【题型】填空题　【知识点】向量　【难度】hard
如图，在 $\triangle ABC$ 中，点 $D$、$E$ 是线段 $BC$ 上两个动点，且 $\overrightarrow{AD} + \overrightarrow{AE} = x\overrightarrow{AB} + y\overrightarrow{AC}$，则 $\frac{1}{x} + \frac{9}{y}$ 的最小值为 \underline{\quad\quad}。

\vspace{1em}
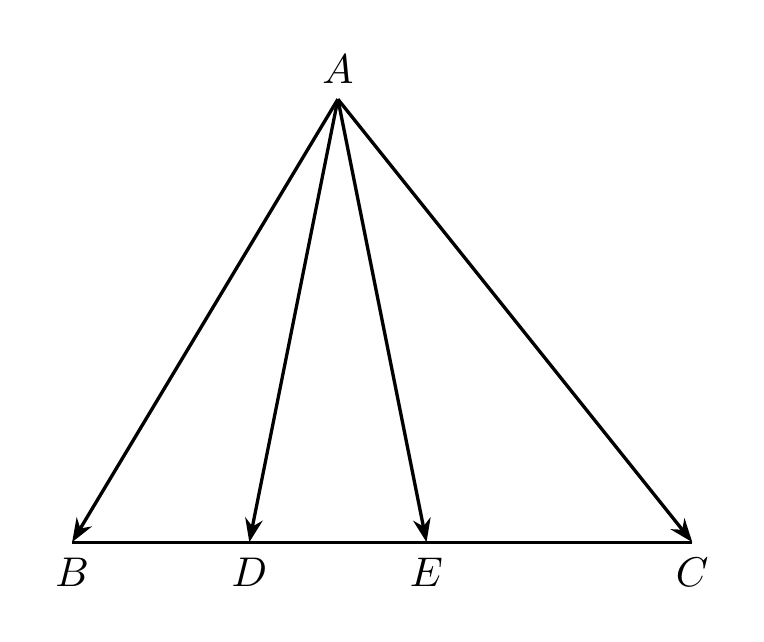
【解答】
【答案】$\boldsymbol{8}$

【分析】以向量 $\overrightarrow{AB}$、$\overrightarrow{AC}$ 为基底，表示向量 $\overrightarrow{AD}$、$\overrightarrow{AE}$，结合平面向量基本定理可得 $x + y = 2$，再利用基本不等式求 $\frac{1}{x} + \frac{9}{y}$ 的最小值。

【详解】设 $\overrightarrow{BD} = \lambda \overrightarrow{BC}$，$\overrightarrow{EC} = \mu \overrightarrow{BC}$，则 $0 \leqslant \lambda \leqslant 1$，$0 \leqslant \mu \leqslant 1$，
$\overrightarrow{AD} = \overrightarrow{AB} + \overrightarrow{BD} = \overrightarrow{AB} + \lambda \overrightarrow{BC}$，

$\overrightarrow{AE} = \overrightarrow{AC} + \overrightarrow{CE} = \overrightarrow{AC} - \mu \overrightarrow{BC}$，
所以 $\overrightarrow{AD} + \overrightarrow{AE} = \overrightarrow{AB} + \overrightarrow{AC} + (\lambda - \mu)\overrightarrow{BC} = \overrightarrow{AB} + \overrightarrow{AC} + (\lambda - \mu)(\overrightarrow{AC} - \overrightarrow{AB})$，

所以 $\overrightarrow{AD} + \overrightarrow{AE} = (1 - \lambda + \mu)\overrightarrow{AB} + (1 + \lambda - \mu)\overrightarrow{AC}$，
又 $\overrightarrow{AD} + \overrightarrow{AE} = x\overrightarrow{AB} + y\overrightarrow{AC}$，

所以 $x = 1 - \lambda + \mu$，$y = 1 + \lambda - \mu$，所以 $x + y = 2$，

因为 $0 \leqslant \lambda \leqslant 1$，$0 \leqslant \mu \leqslant 1$，所以 $-1 \leqslant -\mu \leqslant 0$，$-1 \leqslant \lambda - \mu \leqslant 1$，所以 $0 \leqslant 1 + \lambda - \mu \leqslant 2$，

即 $0 \leqslant y \leqslant 2$，同理可得 $0 \leqslant x \leqslant 2$，若 $y = 0$，则 $\mu - \lambda = 1$，因为 $\overrightarrow{DB} = -\lambda \overrightarrow{BC}$，$\overrightarrow{EC} = \mu \overrightarrow{BC}$，

所以 $\overrightarrow{DB} + \overrightarrow{EC} = \overrightarrow{BC}$，

所以 $\overrightarrow{DB} = \overrightarrow{BC} + \overrightarrow{CE} = \overrightarrow{BE}$，即 $\overrightarrow{BE} + \overrightarrow{BD} = \overrightarrow{0}$，此时 $B$、$D$、$E$ 三点重合，与已知矛盾，所以 $0 < y \leqslant 2$，同理 $0 < x \leqslant 2$。

所以
\[
\frac{1}{x} + \frac{9}{y} = \frac{1}{2}\left(\frac{1}{x} + \frac{9}{y}\right)(x + y) = \frac{1}{2}\left(10 + \frac{y}{x} + \frac{9x}{y}\right) \geqslant \frac{1}{2}\left(10 + 2\sqrt{\frac{y}{x} \cdot \frac{9x}{y}}\right) = 8,
\]
当且仅当 $\frac{y}{x} = \frac{9x}{y}$，即 $x = \frac{1}{2}$，$y = \frac{3}{2}$ 时取等号；

所以 $\frac{1}{x} + \frac{9}{y}$ 的最小值为 $8$。

故答案为：$\boldsymbol{8}$。